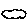
Label: cloud